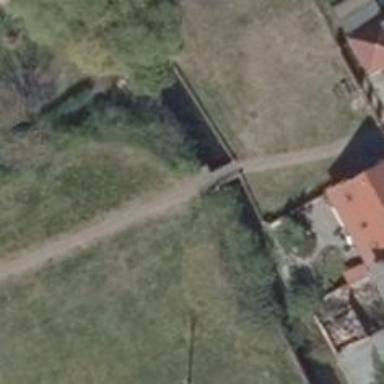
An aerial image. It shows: Footway on bridge.